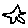
Label: star